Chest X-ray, PA view. Patient: 63 years old, sex F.
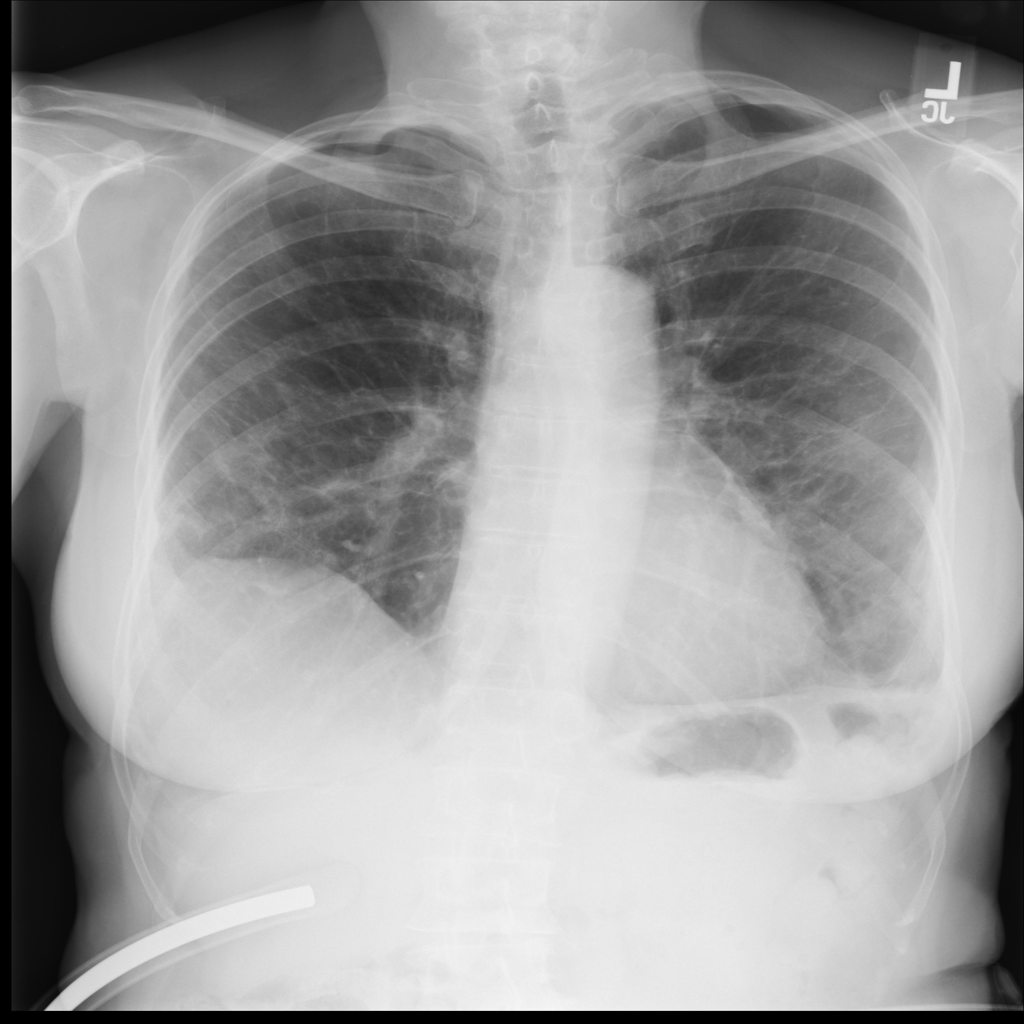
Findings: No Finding